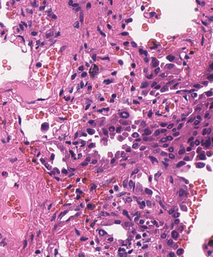
Tumor epithelial tissue: yes
Tumor-associated stroma tissue: yes
Normal tissue: no